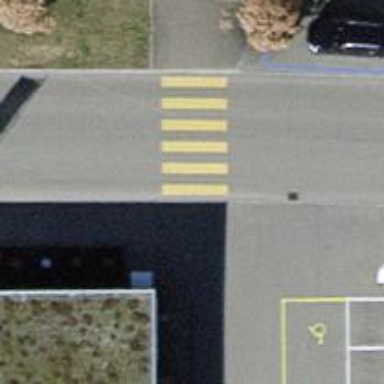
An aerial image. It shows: Zebra crossing on the road.